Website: macys
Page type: customer-info-address
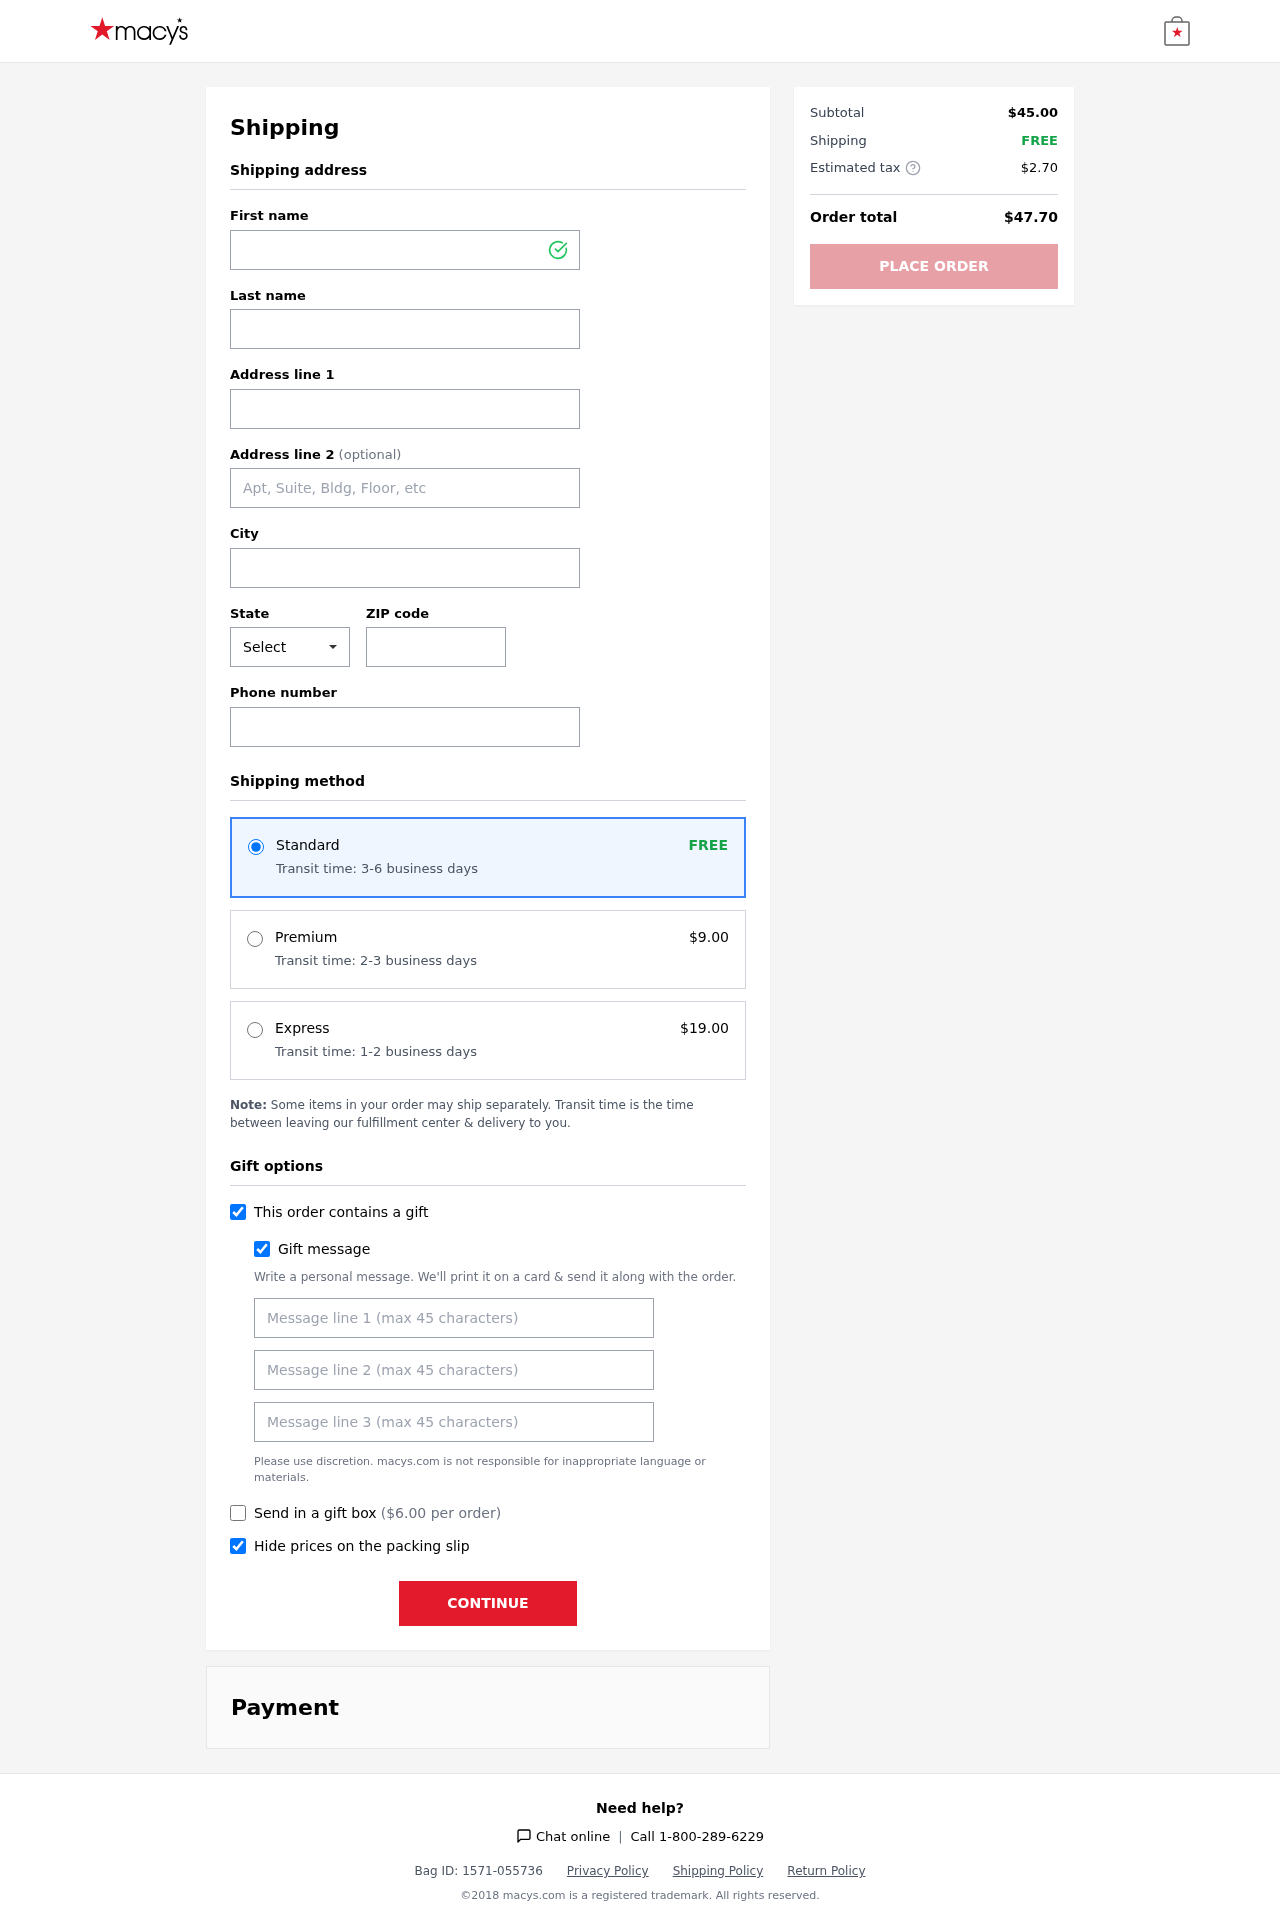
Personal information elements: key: PII_CITY
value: West Dakota
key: PII_FIRSTNAME
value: Hannah
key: PII_GIFT_MESSAGE
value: Hey Stephen! I saw these comfy new kicks and immediately thought of your morning runs – they seemed perfect for you! Enjoy hitting the pavement with style!  Hannah
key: PII_LASTNAME
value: Barnes
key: PII_PHONE
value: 7778111488
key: PII_POSTCODE
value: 73987
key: PII_STATE_ABBR
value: KY
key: PII_STREET
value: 59956 Bryan Valley
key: PII_STREET2
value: Apt. 279
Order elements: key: ORDER_SHIPPING_STANDARD
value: FREE
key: ORDER_SHIPPING_STANDARD_TIME
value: Transit time: 3-6 business days
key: ORDER_SHIPPING_PREMIUM
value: $9.00
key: ORDER_SHIPPING_PREMIUM_TIME
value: Transit time: 2-3 business days
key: ORDER_SHIPPING_EXPRESS
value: $19.00
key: ORDER_SHIPPING_EXPRESS_TIME
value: Transit time: 1-2 business days
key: ORDER_GIFT_BOX_FEE
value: $6.00
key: ORDER_SUBTOTAL
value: $45.00
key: ORDER_SHIPPING_COST
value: FREE
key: ORDER_TAX
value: $2.70
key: ORDER_TOTAL
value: $47.70